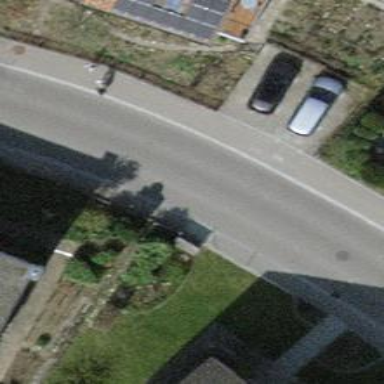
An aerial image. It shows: Street cabinet.